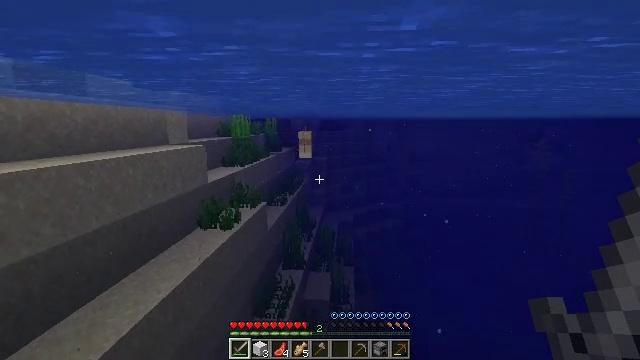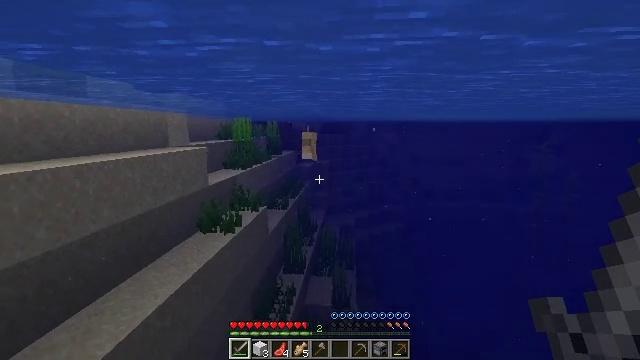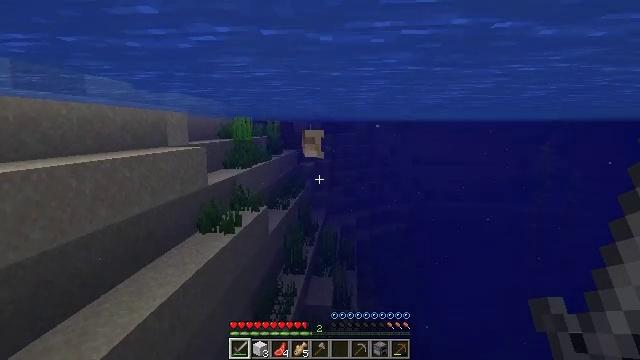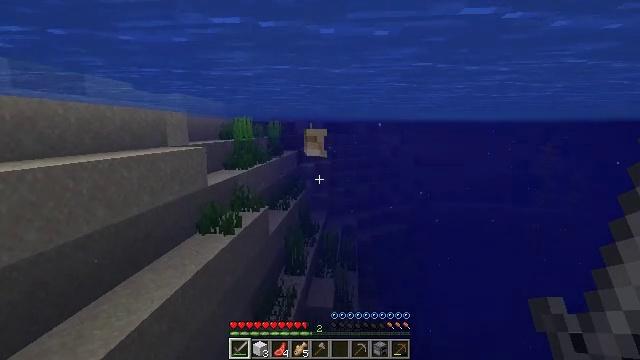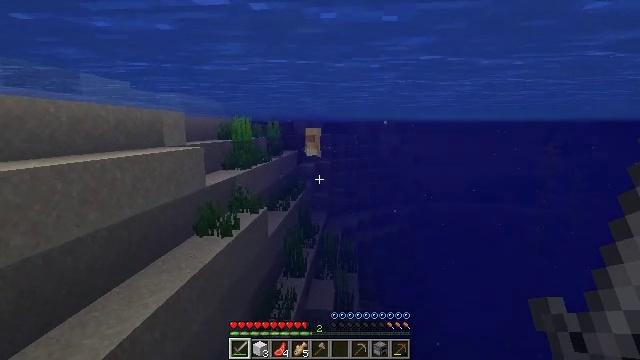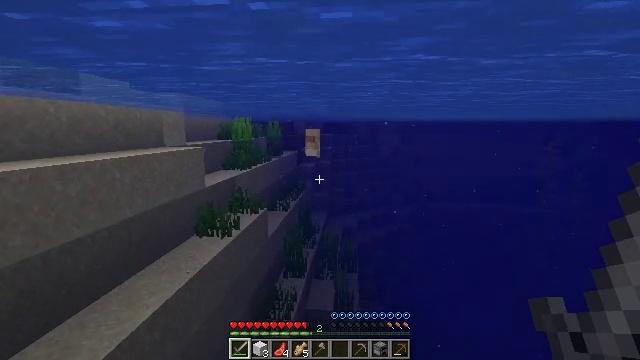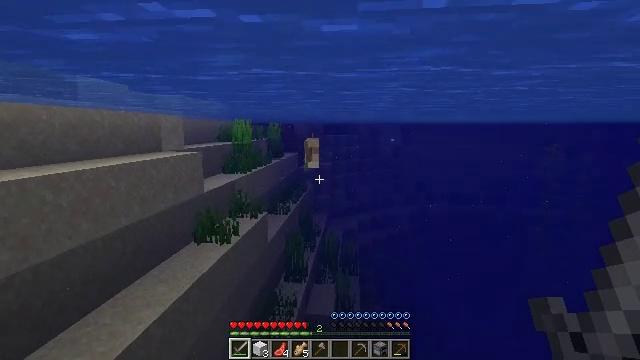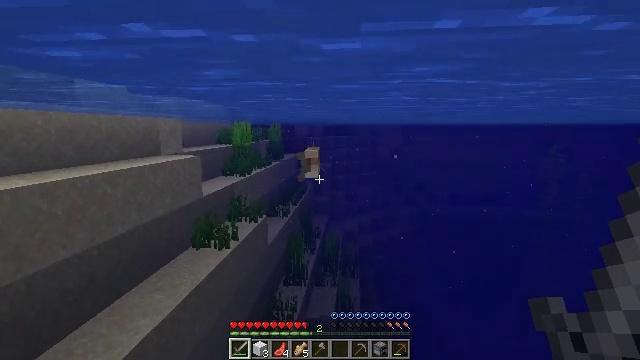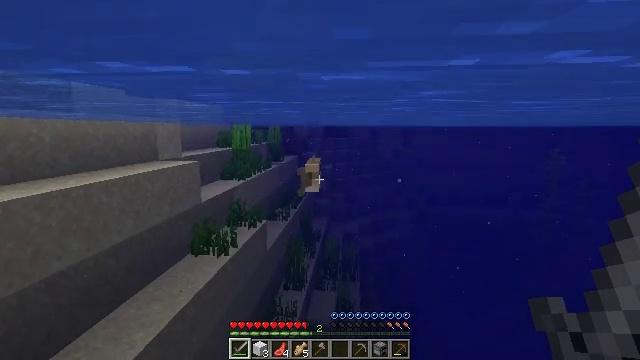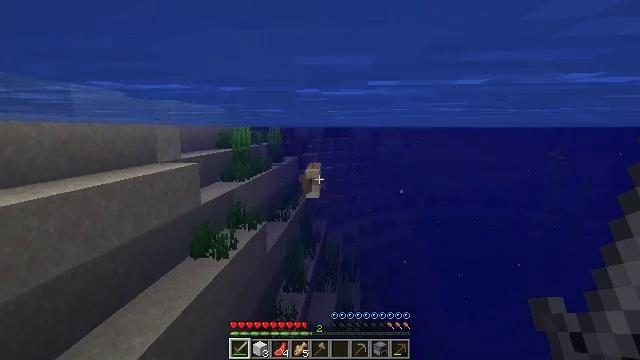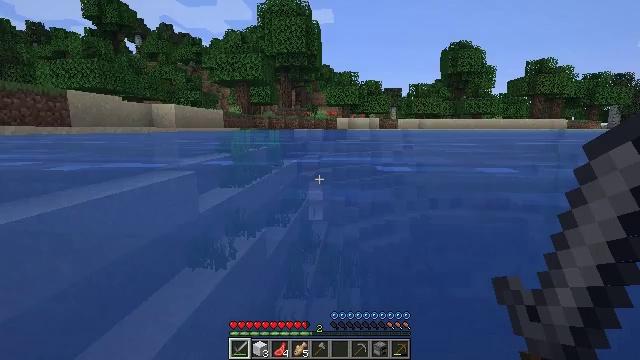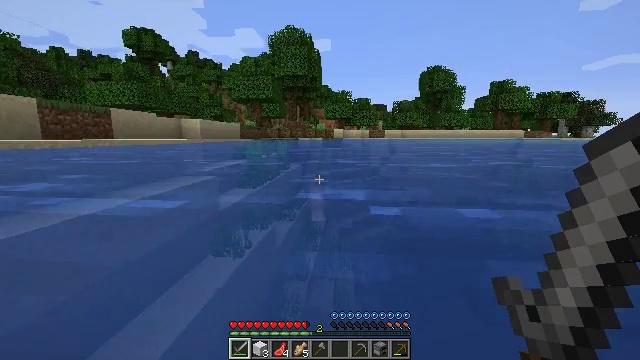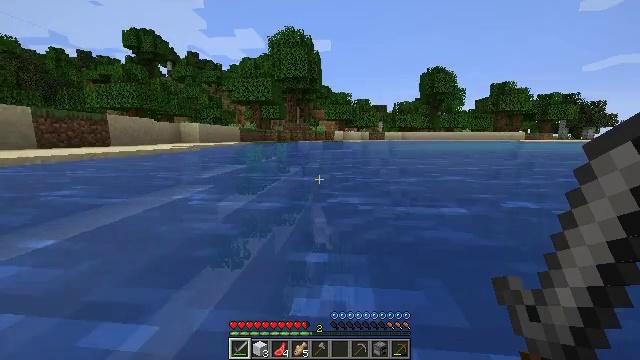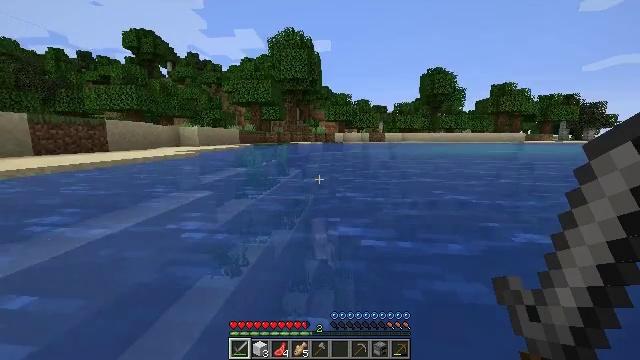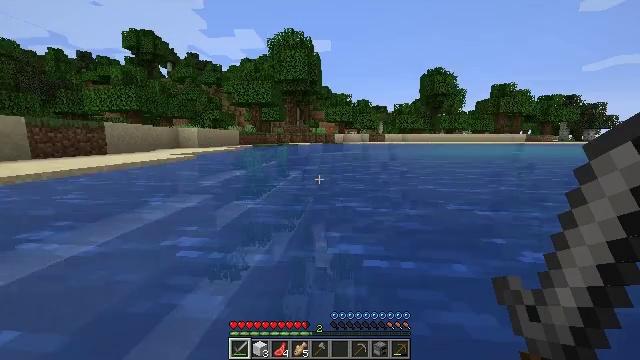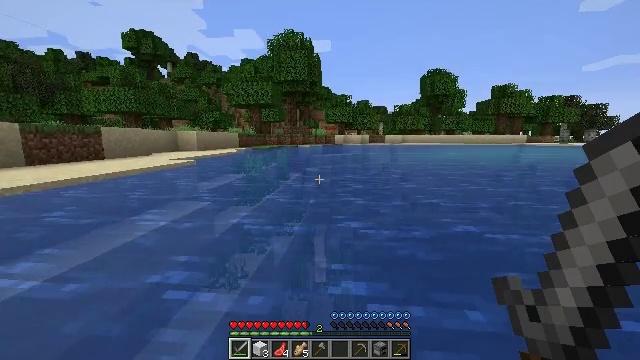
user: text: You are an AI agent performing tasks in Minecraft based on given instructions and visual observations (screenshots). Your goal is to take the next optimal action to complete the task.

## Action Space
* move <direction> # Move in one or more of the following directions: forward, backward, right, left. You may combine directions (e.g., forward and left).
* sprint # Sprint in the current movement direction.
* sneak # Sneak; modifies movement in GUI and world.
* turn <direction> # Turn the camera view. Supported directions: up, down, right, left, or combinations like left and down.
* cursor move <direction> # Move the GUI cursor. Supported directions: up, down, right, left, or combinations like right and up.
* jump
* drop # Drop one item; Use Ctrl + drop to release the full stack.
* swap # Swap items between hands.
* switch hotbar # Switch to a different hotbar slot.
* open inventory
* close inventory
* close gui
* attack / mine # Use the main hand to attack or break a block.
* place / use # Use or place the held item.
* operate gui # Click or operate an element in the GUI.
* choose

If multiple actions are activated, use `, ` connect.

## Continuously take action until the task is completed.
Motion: motion action
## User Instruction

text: Catch and defeat a cod.
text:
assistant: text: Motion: move forward
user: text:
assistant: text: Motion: move forward
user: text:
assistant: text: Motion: move forward
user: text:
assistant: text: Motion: move forward, jump
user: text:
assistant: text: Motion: move forward, jump
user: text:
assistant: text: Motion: move forward, jump
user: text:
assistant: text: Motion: move forward, jump
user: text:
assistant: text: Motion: move forward, jump
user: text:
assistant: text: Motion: move forward, jump
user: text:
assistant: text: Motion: move forward, jump
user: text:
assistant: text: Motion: move forward, jump
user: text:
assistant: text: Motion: move forward, jump
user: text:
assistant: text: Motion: move forward, jump
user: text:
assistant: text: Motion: move forward
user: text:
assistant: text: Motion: move forward
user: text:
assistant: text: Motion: move forward
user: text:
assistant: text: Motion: move forward
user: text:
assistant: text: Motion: move forward
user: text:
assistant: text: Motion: move forward
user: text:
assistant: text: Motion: move forward
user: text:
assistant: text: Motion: move forward
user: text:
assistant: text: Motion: move forward, turn down
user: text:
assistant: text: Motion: move forward, turn down
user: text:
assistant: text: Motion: move forward, turn down
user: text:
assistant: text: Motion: move forward, turn down
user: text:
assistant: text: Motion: move forward
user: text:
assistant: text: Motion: move forward
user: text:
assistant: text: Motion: move forward
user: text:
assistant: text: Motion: move forward
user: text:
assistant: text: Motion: move forward